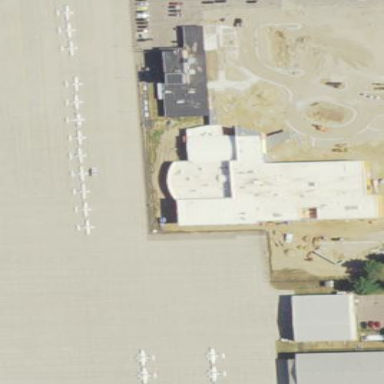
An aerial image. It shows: Apron at the airport.